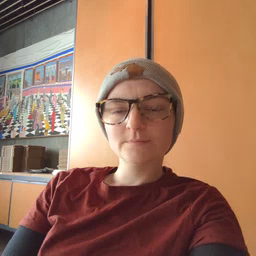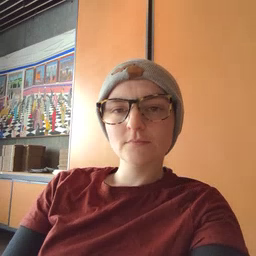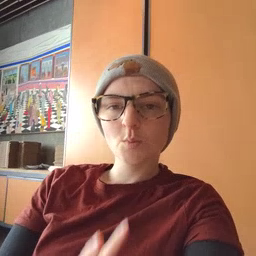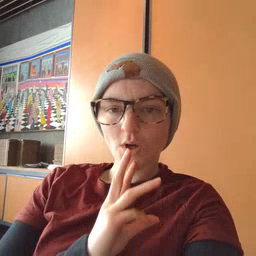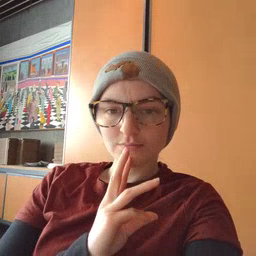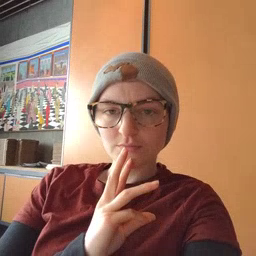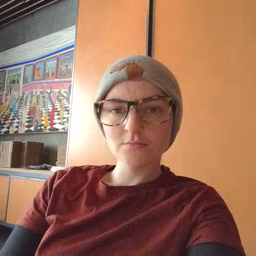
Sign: water